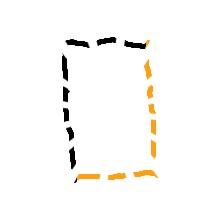
Shape: rectangle